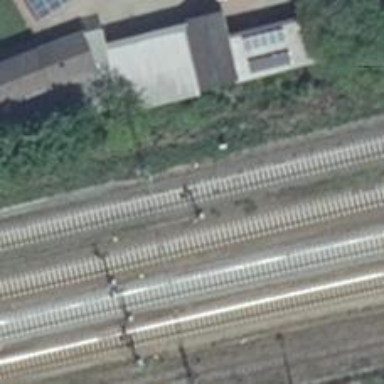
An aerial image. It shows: Railway signal.